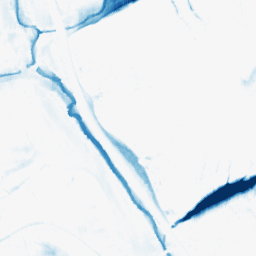
Category: morphological
Decomposition family: morphological_ellipse
Decomposition parameters: operation: closing
width: 30
height: 10
Upsampling method: bicubic_16x
Upsampling parameters: scale: 16
Upsampling scale: 16